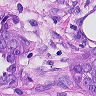
Metastatic tissue present: yes